Как показано на рисунке 1, небольшой шарик массы $m_1$, движущийся горизонтально вправо со скоростью $v_0$, сталкивается с клином массой $m_2$ с углом $30^\circ$ при основании, покоящимся на гладкой горизонтальной поверхности. Трение между шариком и клином отсутствует, а удар абсолютно упругий. Непосредственно после столкновения, как показано на рисунке 2, шарик движется под углом $\theta\ (\theta > 30^\circ)$ к горизонту со скоростью $v_1$, а клин начинает скользить вправо по горизонтальной поверхности со скоростью $v_2$. Оказывается, что следующее столкновение шарика с клином происходит в той же точке на его боковой поверхности.
Запишите закон сохранения импульса для первого соударения шарика с клином.
Запишите закон сохранения энергии для первого соударения шарика с клином.
Запишите закон сохранения импульса шарика для первого соударения в проекции на боковую поверхность клина. Чтобы шарик столкнулся с клином во второй раз в той же точке поверхности, необходимо, чтобы расстояния, которые шарик и клин пройдут за время между столкновениями, были равны.
Запишите условие равенства пройденных расстояний. Выразите ответ через $v_1$, $v_2$ и $\theta$.
Исключив $v_1$, $v_2$ и $\theta$ из полученного уравнения, получите уравнение для $r=\frac{m_1}{m_2}$ и решите его относительно $r$.
Найдите, под каким углом $\theta'$ к горизонту отскакивает шарик после второго столкновения с клином и чему сразу после столкновения равны скорости шарика $v'_1$ и клина $v'_2$.
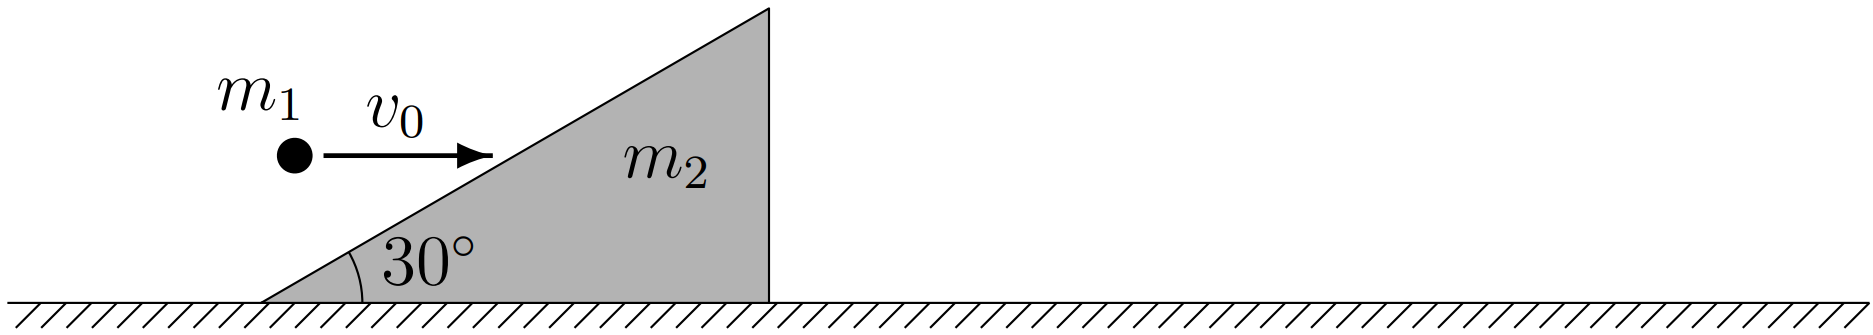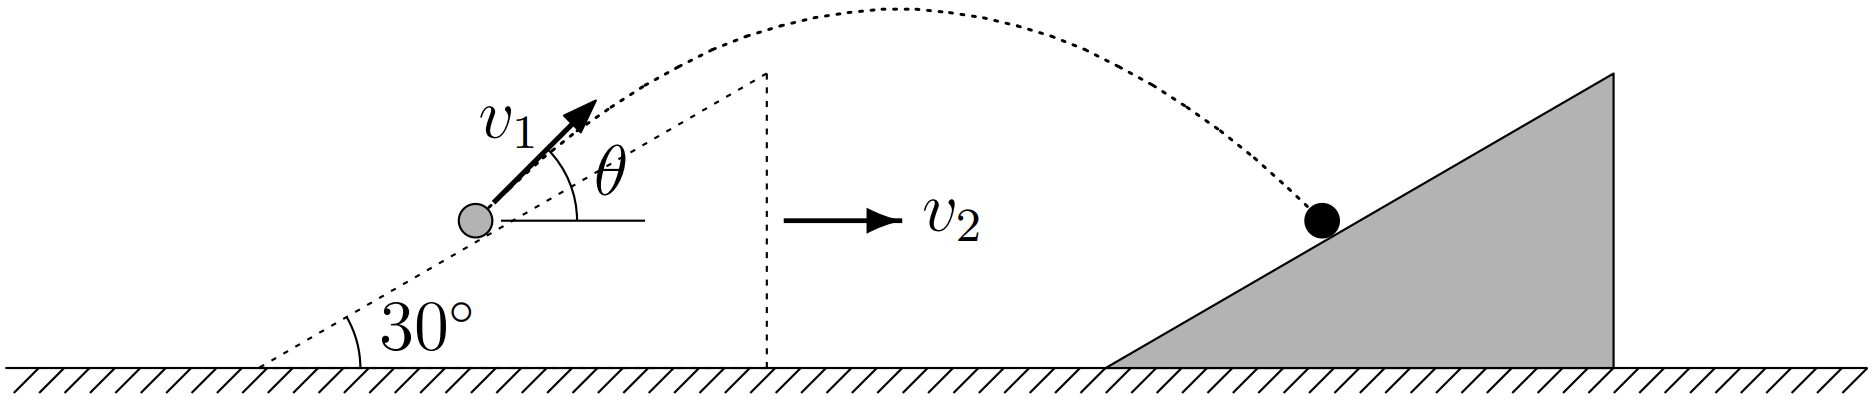
Запишите закон сохранения импульса для первого соударения шарика с клином.
Ответ: \[m_1v_0=m_1v_1\cos\theta+m_2v_2\]

Запишите закон сохранения энергии для первого соударения шарика с клином.
Ответ: \[m_1v_0^2=m_1v_1^2+m_2v_2^2\]

Запишите закон сохранения импульса шарика для первого соударения в проекции на боковую поверхность клина.
Ответ: \[\frac{\sqrt3}2m_1v_0=m_1v_1\cos\left(\theta-\frac\pi6\right)\]

Запишите условие равенства пройденных расстояний. Выразите ответ через $v_1$, $v_2$ и $\theta$.
Ответ: \[v_1\cos\theta=v_2\]

Исключив $v_1$, $v_2$ и $\theta$ из полученного уравнения, получите уравнение для $r=\frac{m_1}{m_2}$ и решите его относительно $r$.
Ответ: \[r=2\]

Найдите, под каким углом $\theta'$ к горизонту отскакивает шарик после второго столкновения с клином и чему сразу после столкновения равны скорости шарика $v'_1$ и клина $v'_2$.
Ответ: \[\theta'=0,\quad v'_1=\frac{v_0}3,\quad v'_2=\frac{4v_0}3\]
Темы:
T, Механика, Кинематика, ЗСЭ, Соударения, ЗСИ, Японские